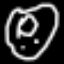
Label: donut